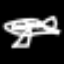
Label: airplane